Interaction volume radius: 5 \u00c5
Interaction volume height: 20 \u00c5
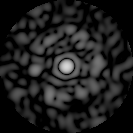
Disorder parameter: 0.8015